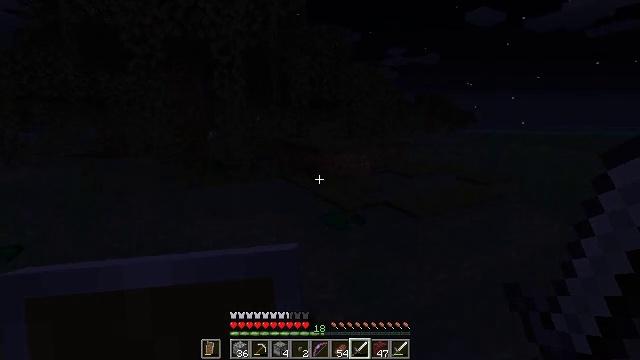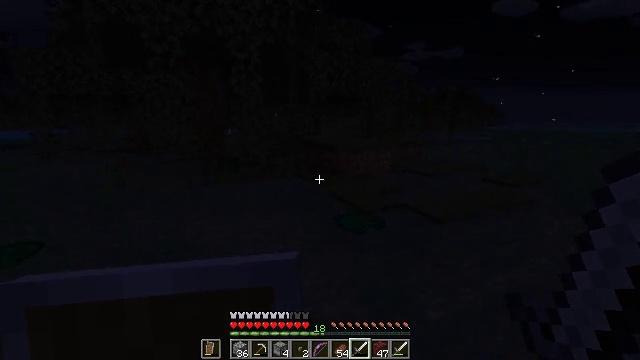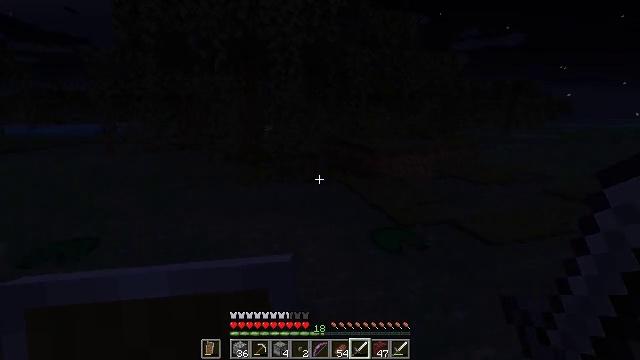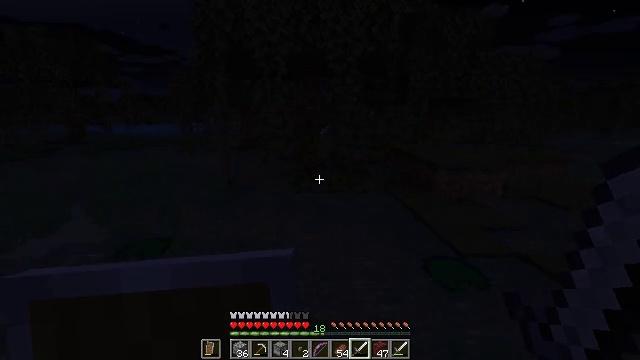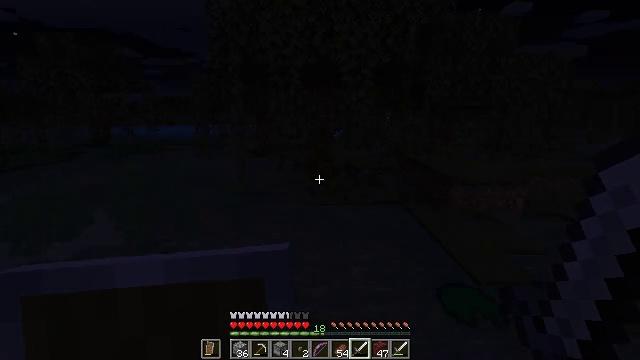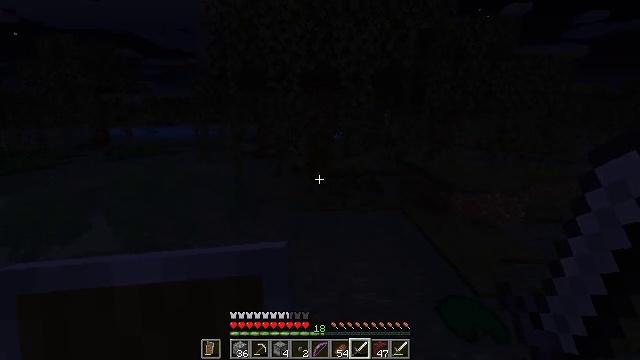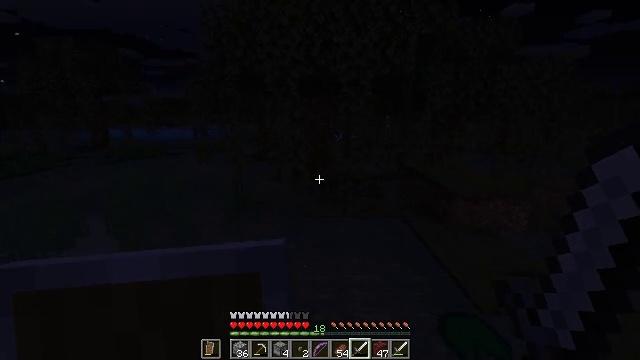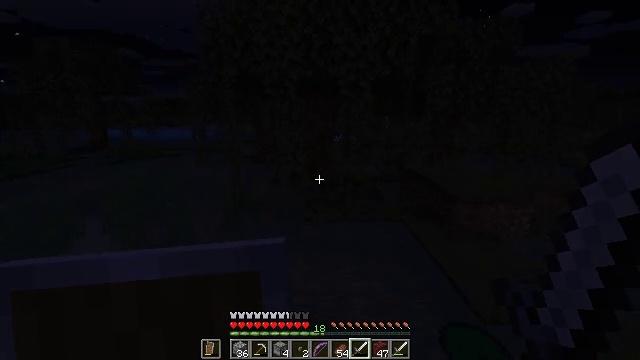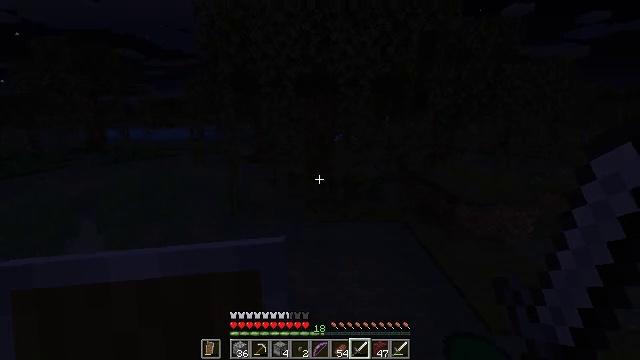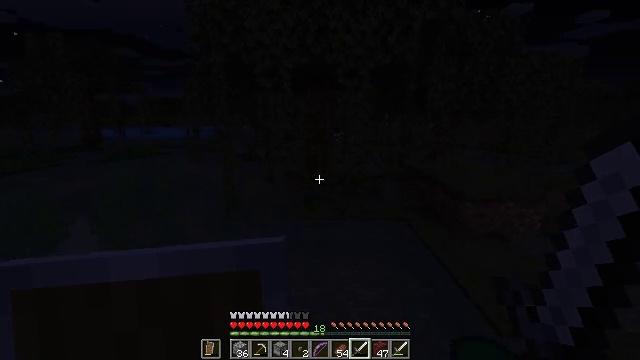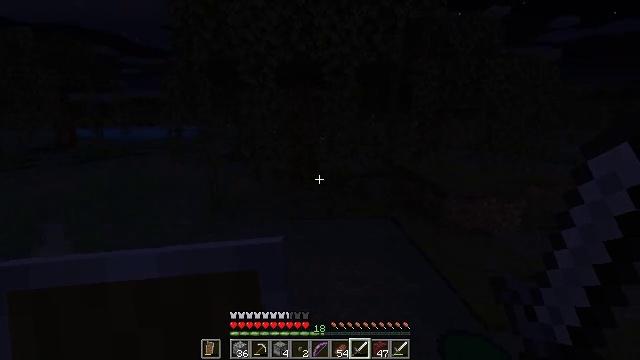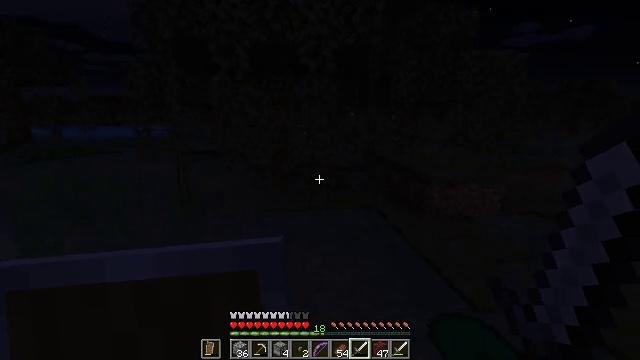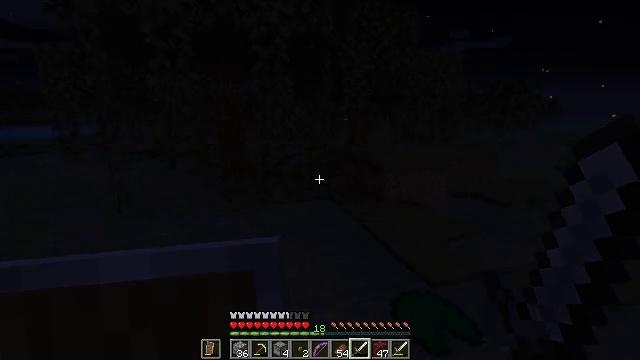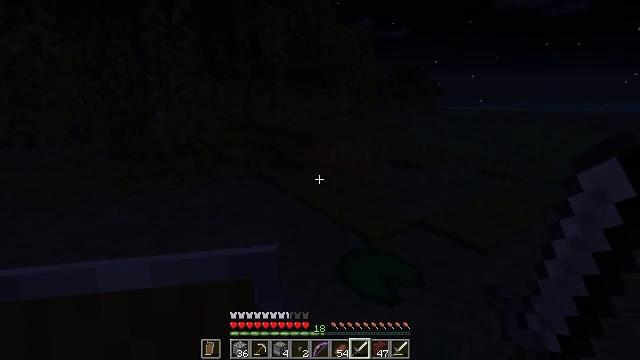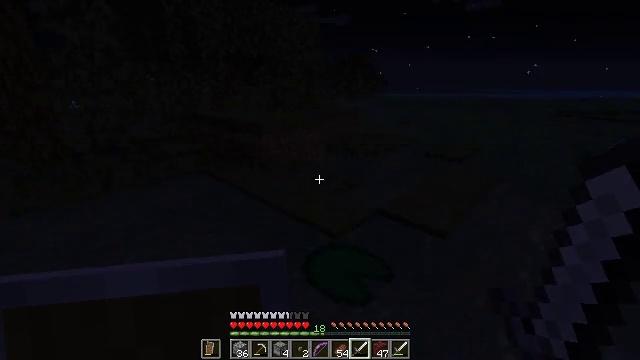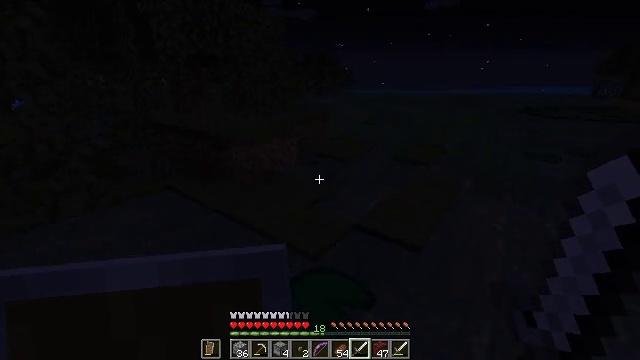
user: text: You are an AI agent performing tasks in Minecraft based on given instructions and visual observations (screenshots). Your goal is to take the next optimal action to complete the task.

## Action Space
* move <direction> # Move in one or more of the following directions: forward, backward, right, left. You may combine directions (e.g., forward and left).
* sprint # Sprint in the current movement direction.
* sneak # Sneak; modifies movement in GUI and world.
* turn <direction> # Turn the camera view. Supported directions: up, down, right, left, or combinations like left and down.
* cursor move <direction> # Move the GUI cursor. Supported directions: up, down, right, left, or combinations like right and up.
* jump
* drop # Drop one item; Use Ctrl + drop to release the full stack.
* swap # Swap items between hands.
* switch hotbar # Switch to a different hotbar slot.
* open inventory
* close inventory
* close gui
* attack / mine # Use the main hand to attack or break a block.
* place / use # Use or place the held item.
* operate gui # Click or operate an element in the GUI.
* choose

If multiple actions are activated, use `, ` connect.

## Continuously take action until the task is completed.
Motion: motion action
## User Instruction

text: Kill the slime.
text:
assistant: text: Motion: move forward, turn left
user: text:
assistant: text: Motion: move forward, turn left and down, jump
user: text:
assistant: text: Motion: move forward, turn left, jump
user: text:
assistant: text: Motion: move forward, turn left, jump
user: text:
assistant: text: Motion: move forward, jump
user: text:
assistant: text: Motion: move forward, jump
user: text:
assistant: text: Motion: move forward
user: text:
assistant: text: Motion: move forward
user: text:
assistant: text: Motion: move forward
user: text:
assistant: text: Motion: move forward, turn right
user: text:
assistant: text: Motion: move forward, turn right
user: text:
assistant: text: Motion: move forward, turn right
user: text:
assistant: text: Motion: move forward, turn right and down
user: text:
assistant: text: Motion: move forward, turn right and down
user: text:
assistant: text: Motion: move forward, turn right and down, jump
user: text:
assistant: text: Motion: move forward, turn right, jump
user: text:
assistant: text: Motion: move forward, jump
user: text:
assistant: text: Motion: move forward, jump
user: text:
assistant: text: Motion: move forward, jump
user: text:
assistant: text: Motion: move forward
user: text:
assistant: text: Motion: move forward, turn left
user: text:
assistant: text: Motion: move forward, turn left
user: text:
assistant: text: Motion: move forward, turn left
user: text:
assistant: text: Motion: move forward, turn left
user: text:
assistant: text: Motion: move forward, turn left
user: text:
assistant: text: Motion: move forward, turn left
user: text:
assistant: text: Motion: move forward, turn left
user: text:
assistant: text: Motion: move forward
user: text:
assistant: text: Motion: move forward
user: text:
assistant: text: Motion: move forward